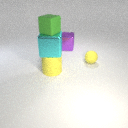
large purple metal cube behind large yellow rubber cylinder